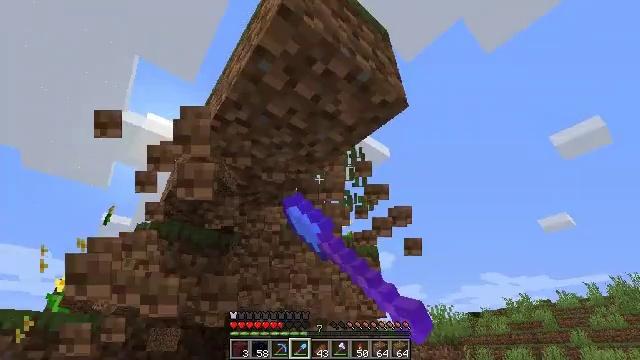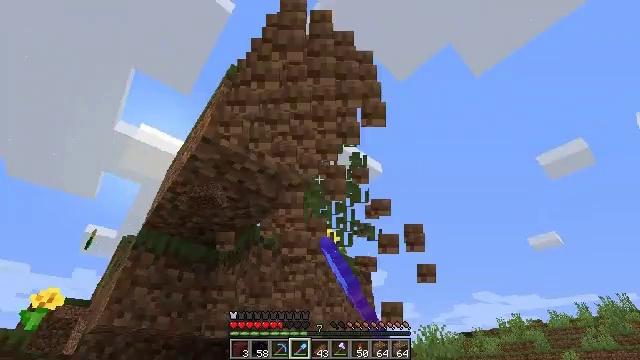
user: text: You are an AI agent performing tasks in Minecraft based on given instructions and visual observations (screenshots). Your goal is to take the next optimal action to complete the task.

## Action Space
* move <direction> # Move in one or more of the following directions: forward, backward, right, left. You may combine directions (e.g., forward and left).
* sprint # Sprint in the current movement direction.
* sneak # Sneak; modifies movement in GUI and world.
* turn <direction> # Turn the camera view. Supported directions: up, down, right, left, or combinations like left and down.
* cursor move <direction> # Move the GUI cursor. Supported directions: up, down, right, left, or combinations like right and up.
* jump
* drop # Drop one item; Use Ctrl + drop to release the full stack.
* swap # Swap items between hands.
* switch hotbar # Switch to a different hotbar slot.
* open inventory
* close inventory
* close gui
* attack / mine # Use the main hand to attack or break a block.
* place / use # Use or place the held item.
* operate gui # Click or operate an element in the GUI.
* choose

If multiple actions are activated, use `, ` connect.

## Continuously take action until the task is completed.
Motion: motion action
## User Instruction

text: Gather dandelions in the field.
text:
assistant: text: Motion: turn right and up, attack / mine
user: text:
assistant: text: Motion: attack / mine